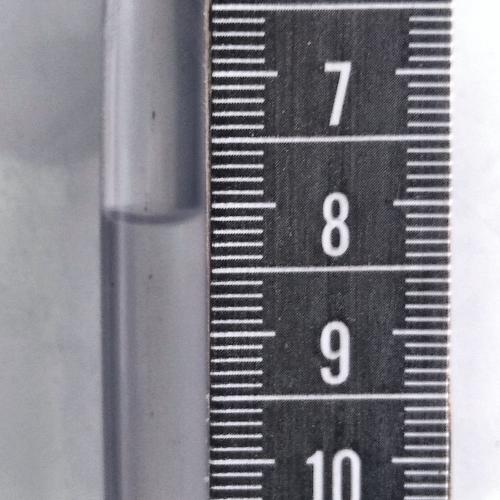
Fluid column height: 8.1 cm